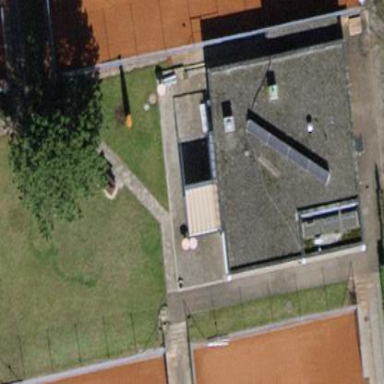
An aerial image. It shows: Flat roofed building.